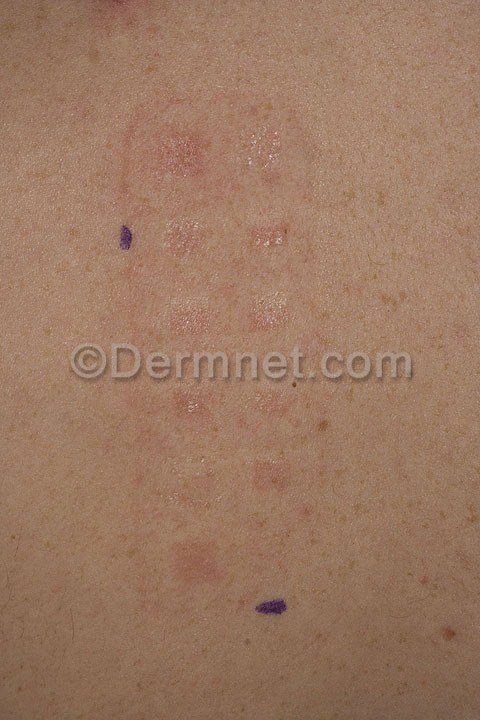
Disease: Poison Ivy Photos and other Contact Dermatitis